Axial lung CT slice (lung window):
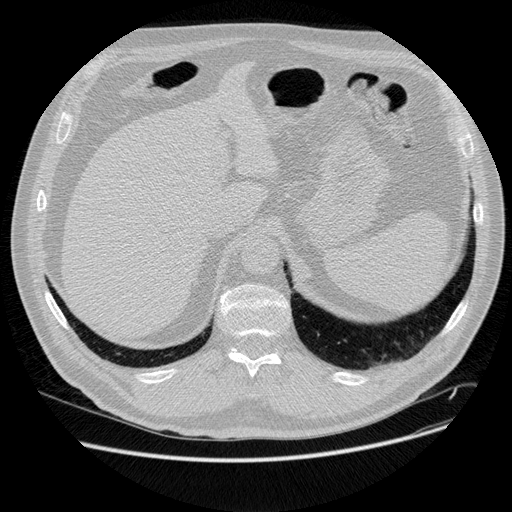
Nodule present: no